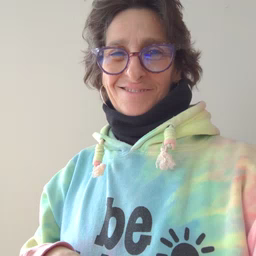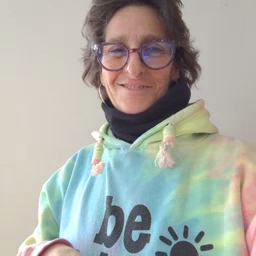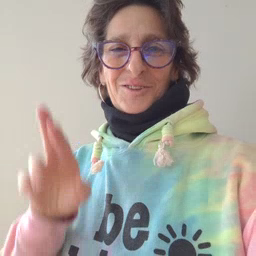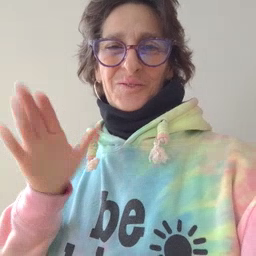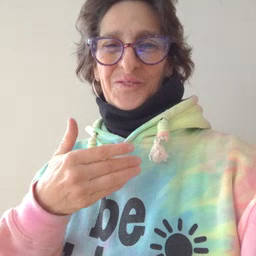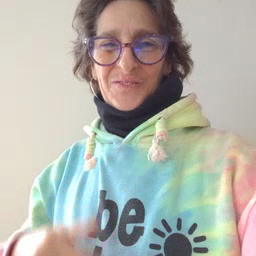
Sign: room